Question: Can anyone help to avoid this issue using css, I tried but without solution until now. seems like it is related to container's height because the content cut in parallel with popup height!
'''
//Initialize validation logic when a form is created
formCreated: function (event, data) {
selectedToTac = $('#Edit-ToTacticID').val();
selectedFromTac = $('#Edit-FromTacticID').val();
$('#Edit-ToTacticID, #Edit-FromTacticID').empty();
data.form.css('width', '450px');
data.form.css('height', '120px');
data.form.css('overflow-x', 'hidden');
data.form.css('overflow-y', 'hidden');
data.form.find('select[name=FromTacticID]').css('width', '430px');
data.form.find('select[name=ToTacticID]').css('width', '430px');
$.ajax({
url: window.location.protocol + '//' + window.location.hostname + ':' + window.location.port + '/default.aspx/GetGroupTacticOptions',
data: "",
contentType: "application/json; charset=utf-8",
dataType: "json",
success: function (data) {
CreateSelectOpt(data);
$("#Edit-FromTacticID").trigger("chosen:updated");
$("#Edit-ToTacticID").trigger("chosen:updated");
},
error: function (msg) {
//error
}
});
$("#Edit-FromTacticID").chosen({
placeholder_text_single: 'Select a stage',
overflow_container: $(".scrolling-div")
});
$("#Edit-ToTacticID").chosen({
placeholder_text_single: 'Select a stage',
overflow_container: $(".scrolling-div")
});
data.form.validationEngine();
},
//Validate form when it is being submitted
'''

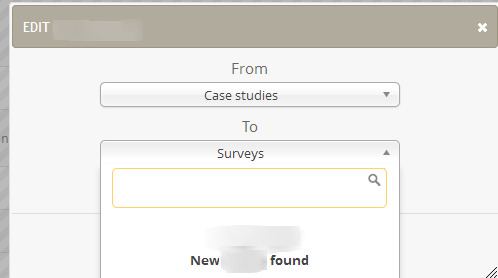
Answer: I found a solution for my thread to popup the dropdown outside the dialog box by using the following old version for <URL> jquery plugin.